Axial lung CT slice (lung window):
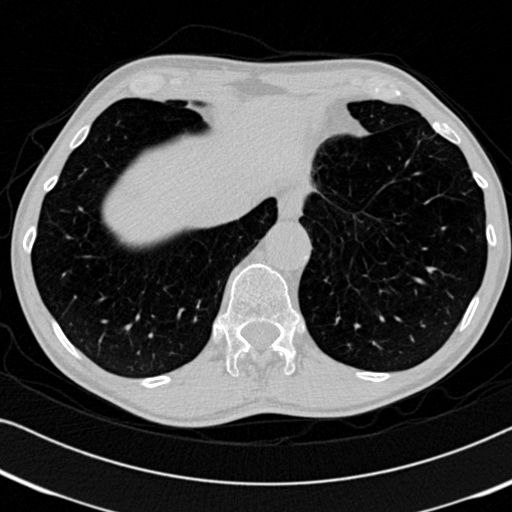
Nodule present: no